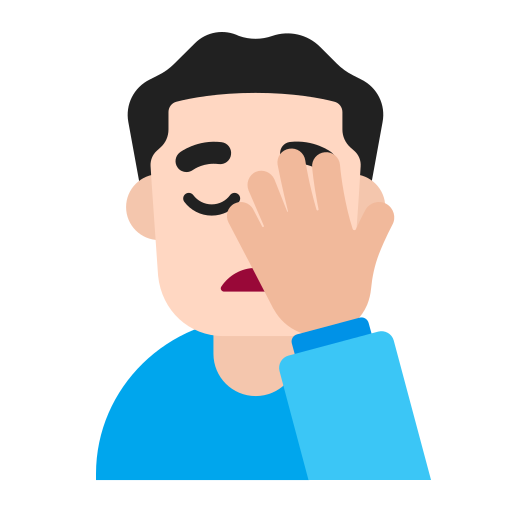
man facepalming flat light